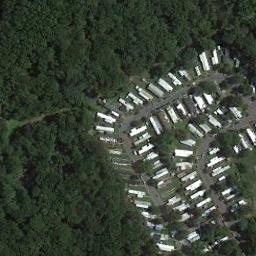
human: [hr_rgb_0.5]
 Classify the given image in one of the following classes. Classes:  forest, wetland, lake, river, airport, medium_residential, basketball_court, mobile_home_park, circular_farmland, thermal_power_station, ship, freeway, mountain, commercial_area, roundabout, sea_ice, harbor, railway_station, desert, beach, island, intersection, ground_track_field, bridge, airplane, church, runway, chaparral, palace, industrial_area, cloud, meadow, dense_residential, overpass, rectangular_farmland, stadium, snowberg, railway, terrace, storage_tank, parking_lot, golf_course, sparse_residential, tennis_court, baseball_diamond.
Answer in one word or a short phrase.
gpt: mobile_home_park